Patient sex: M
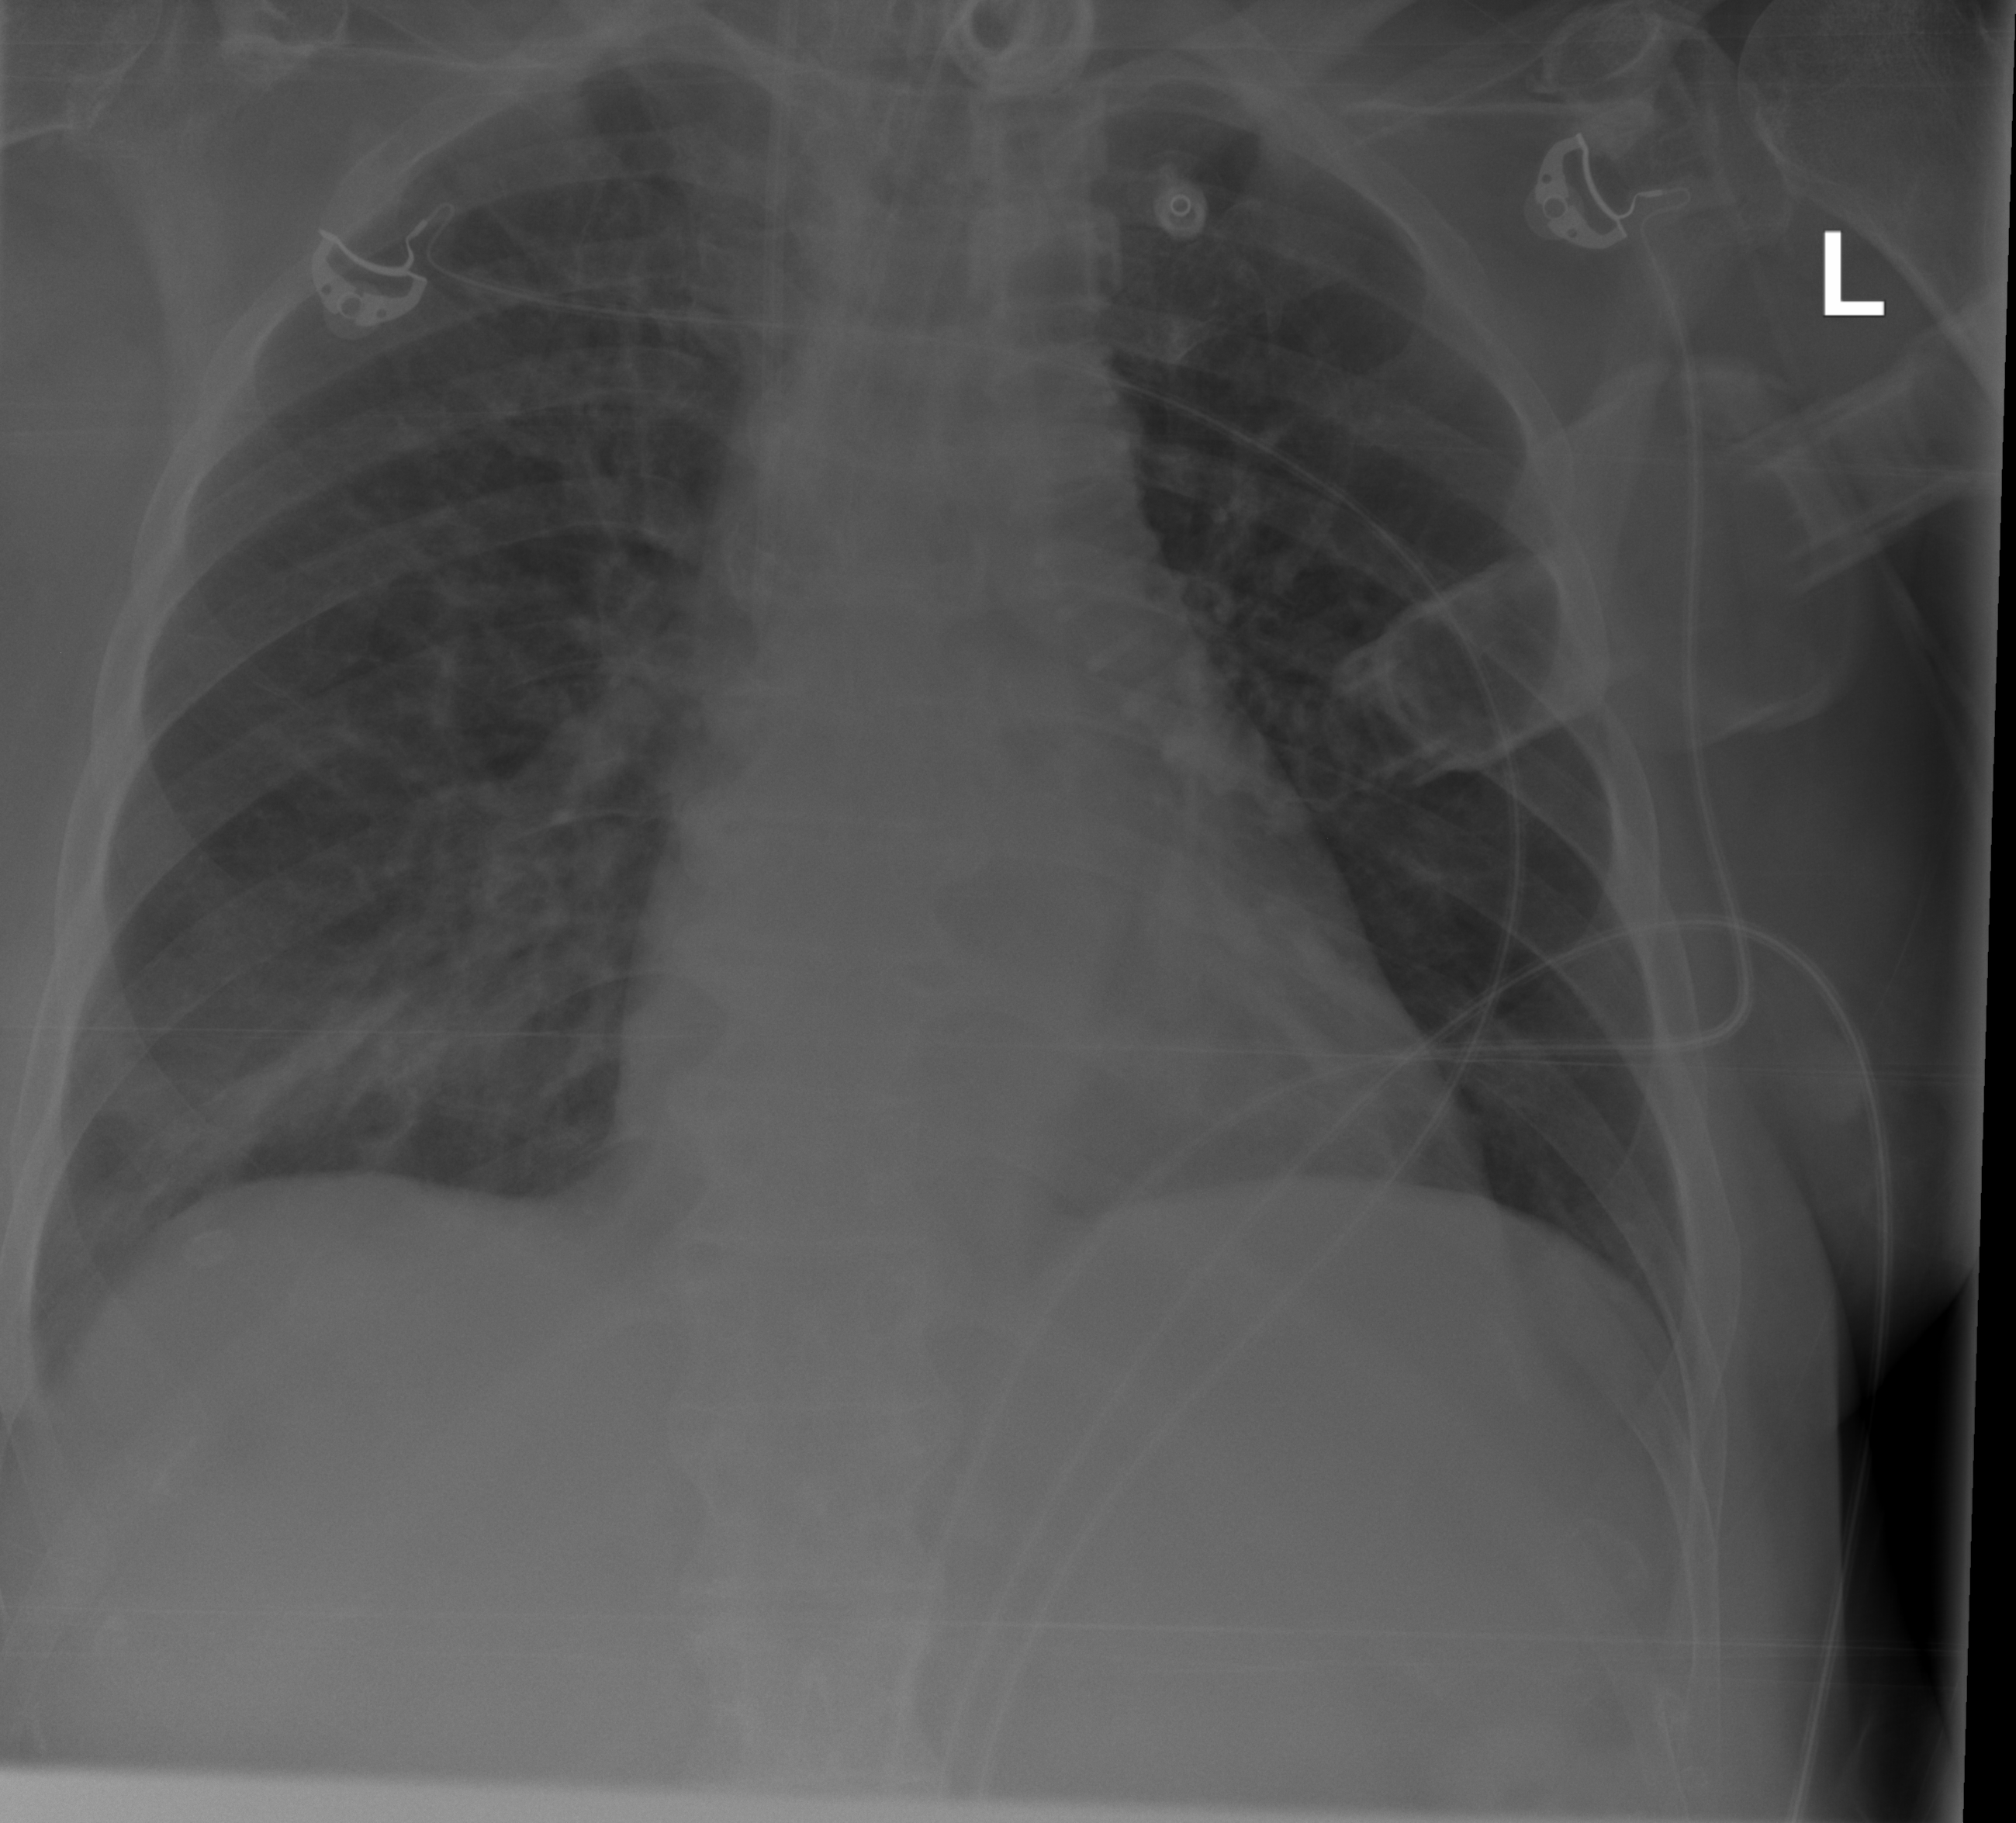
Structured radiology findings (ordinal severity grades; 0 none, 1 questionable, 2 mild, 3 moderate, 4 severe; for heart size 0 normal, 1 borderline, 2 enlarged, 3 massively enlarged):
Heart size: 0
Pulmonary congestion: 0
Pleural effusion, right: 0
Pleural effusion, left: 0
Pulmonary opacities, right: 1
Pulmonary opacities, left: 0
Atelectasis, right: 1
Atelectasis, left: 1